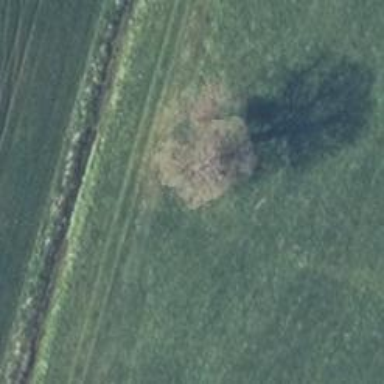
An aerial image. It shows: Deciduous broadleaved tree.